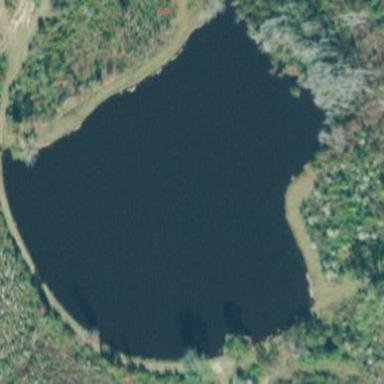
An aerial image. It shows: Reservoir of water.